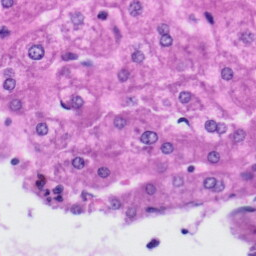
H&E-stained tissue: Liver